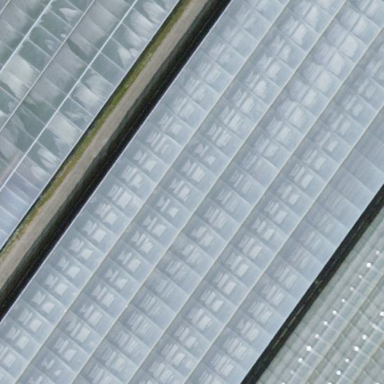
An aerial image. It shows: Greenhouse used for horticulture.